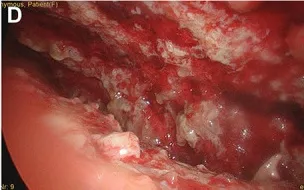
After. Intrathoracic lavages were performed.
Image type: endoscopy (gi_endoscopy)